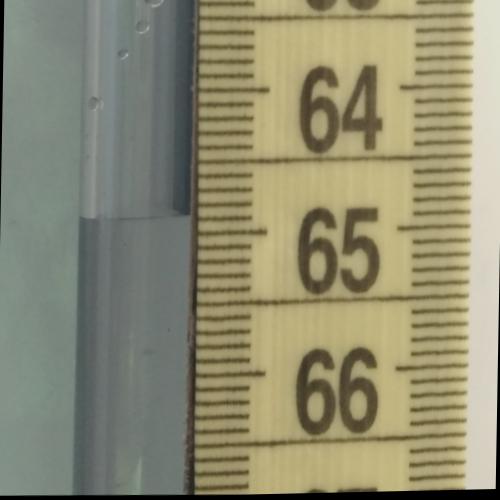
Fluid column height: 64.9 cm